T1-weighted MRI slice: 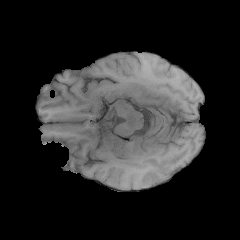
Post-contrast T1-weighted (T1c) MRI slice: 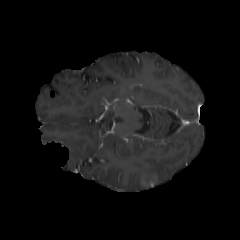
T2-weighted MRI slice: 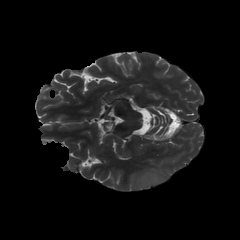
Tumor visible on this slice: yes